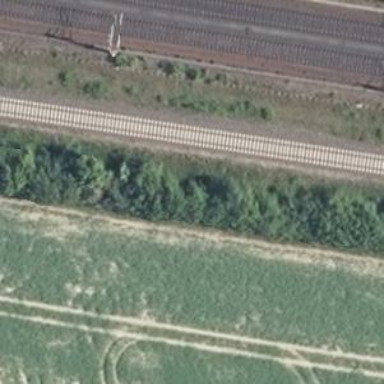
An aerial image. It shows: Solitary milestone along the railway.